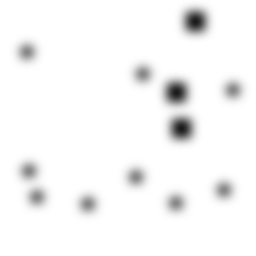
Squares: 3
Triangles: 0
Stars: 9
Total shapes: 12